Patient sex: M
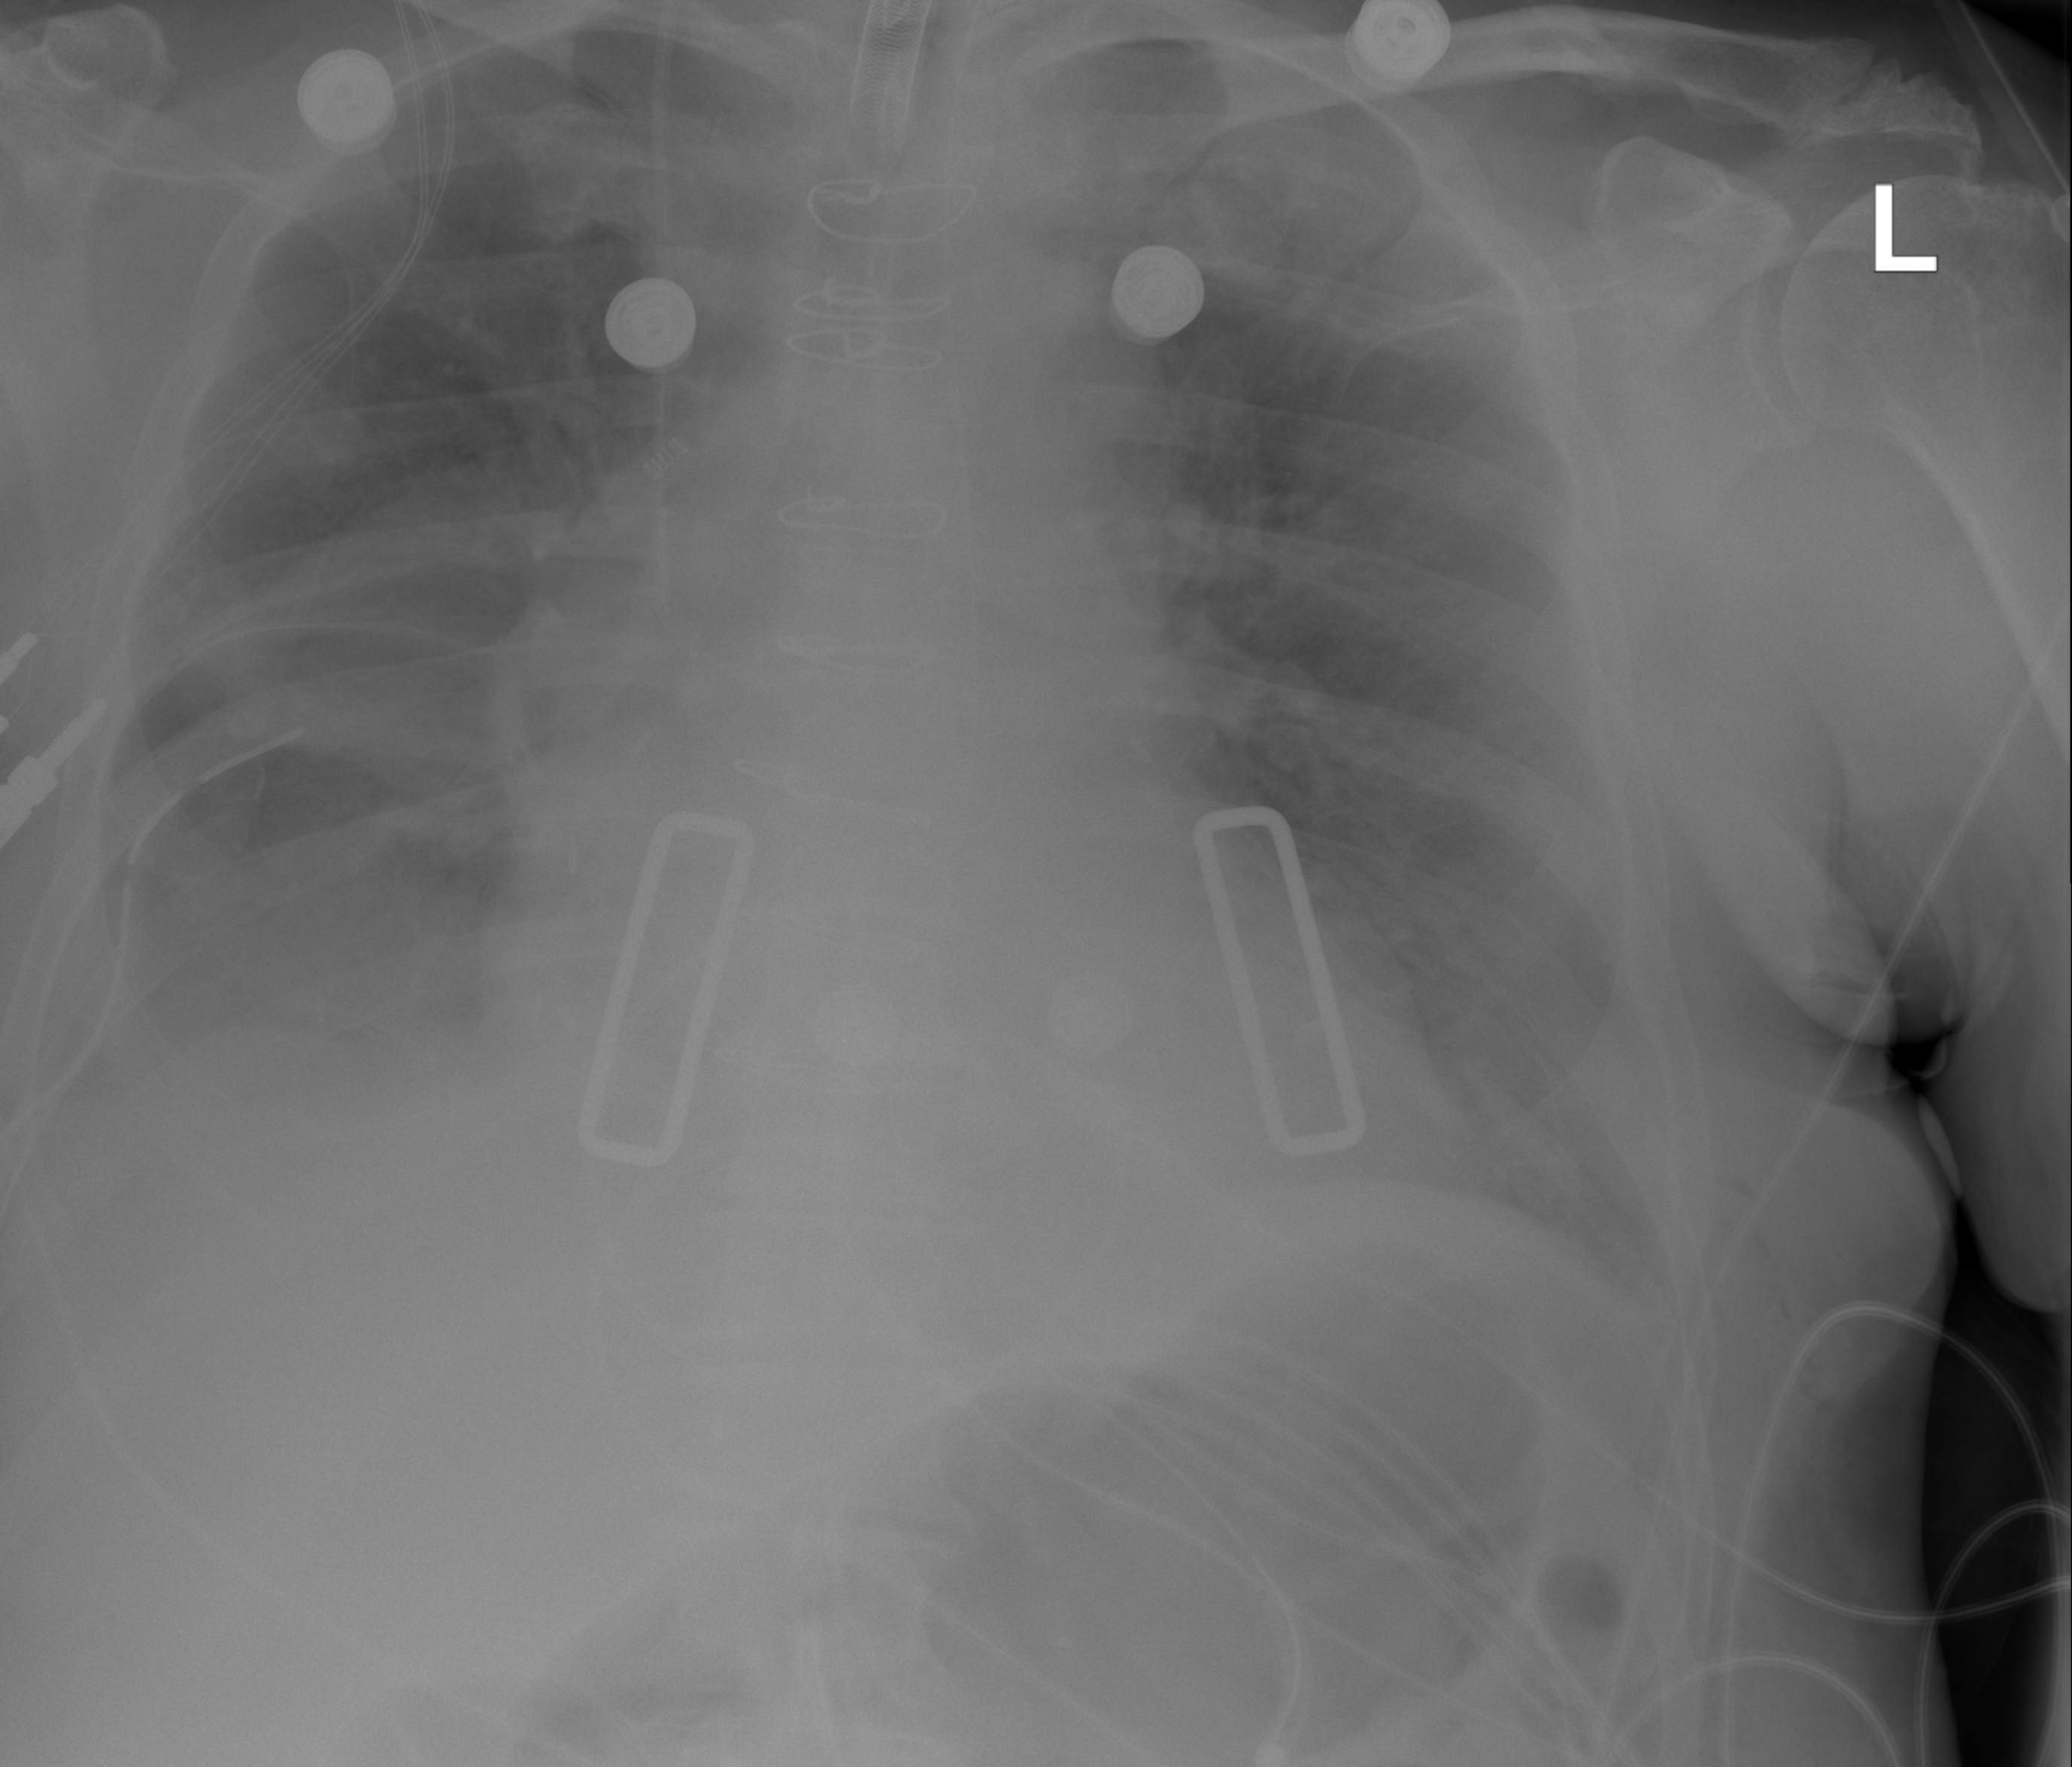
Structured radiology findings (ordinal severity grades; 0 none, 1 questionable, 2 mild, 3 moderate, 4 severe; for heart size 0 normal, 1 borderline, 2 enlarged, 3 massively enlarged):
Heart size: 2
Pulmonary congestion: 0
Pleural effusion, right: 2
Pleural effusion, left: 0
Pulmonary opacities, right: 0
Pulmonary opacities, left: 0
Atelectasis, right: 2
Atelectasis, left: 2